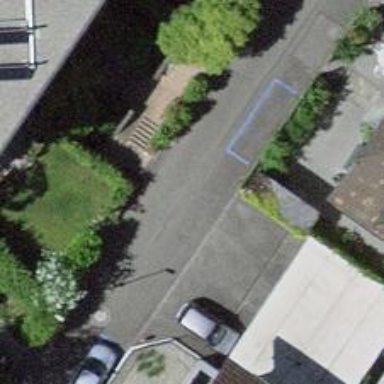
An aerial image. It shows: Footway made of paving stones.